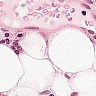
Metastatic tissue present: no